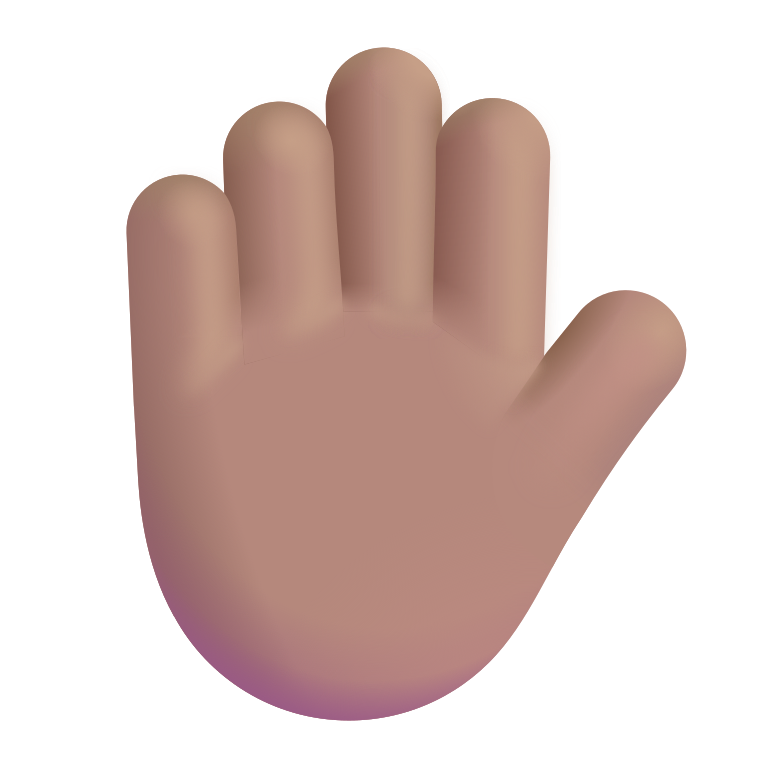
raised hand color